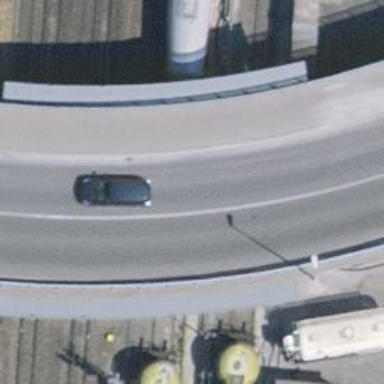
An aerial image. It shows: Path on bridge with asphalt surfaces for both the cycleway and footway.